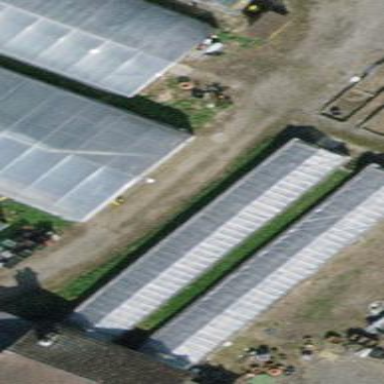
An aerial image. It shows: Greenhouse.